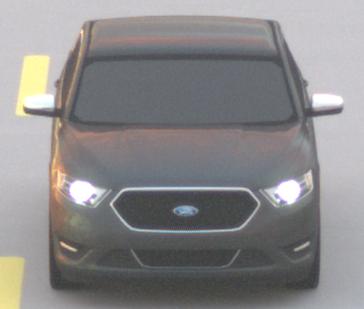
Make: Ford
Model: Taurus
Detailed model: SHO
Model produced from: 2012
Model produced until: 2019
Doors: 4
Color: gray
Road condition: dry road
Daytime: sunrise or sunset
Contrast: medium contrast